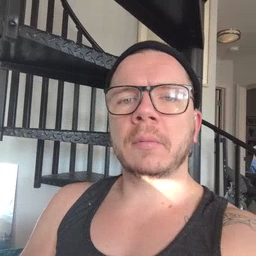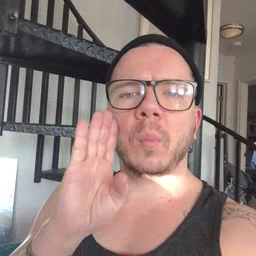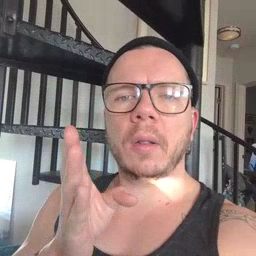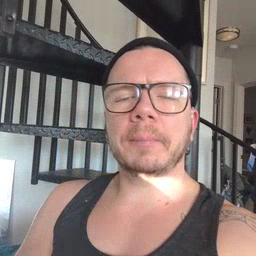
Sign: will